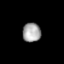
Tissue: prostate
Cell type: T cells
Senescence score: 0.3442
Nuclear area (px): 345
Mean DAPI intensity: 162.994